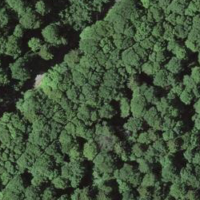
EUNIS habitat code: 41
Species observed at this site:
Cardamine heptaphylla